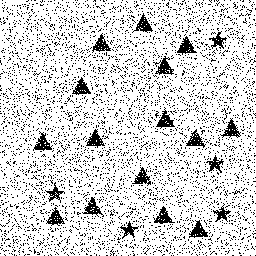
Squares: 0
Triangles: 15
Stars: 5
Total shapes: 20